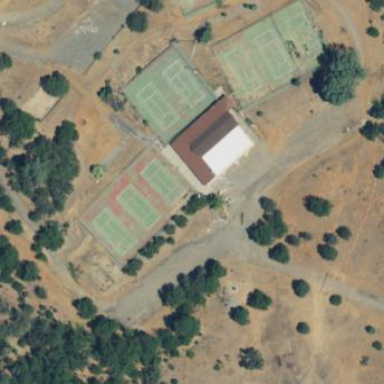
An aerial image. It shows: Tennis court in leisure pitch.